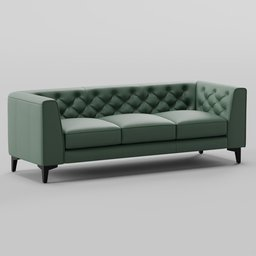
Label: furniture